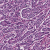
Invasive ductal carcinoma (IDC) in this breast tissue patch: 1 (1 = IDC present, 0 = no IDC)